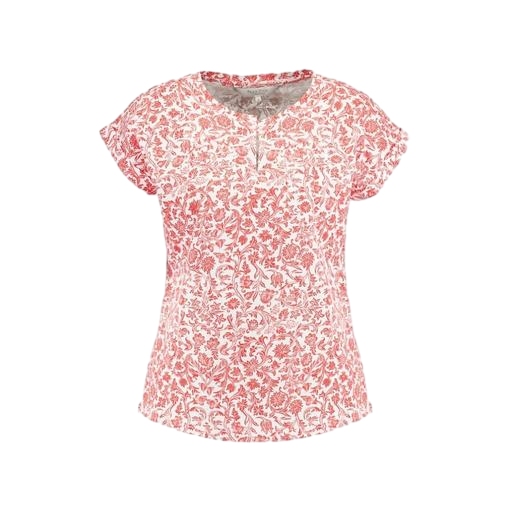
pink floral-print henley, red patterned tee, pink floral-print shirt, white background